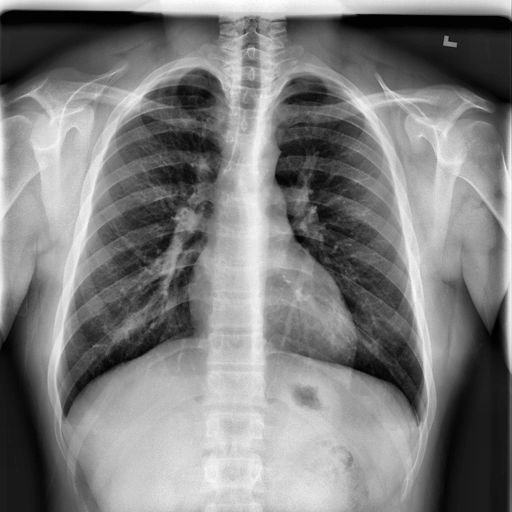
Finding: NORMAL